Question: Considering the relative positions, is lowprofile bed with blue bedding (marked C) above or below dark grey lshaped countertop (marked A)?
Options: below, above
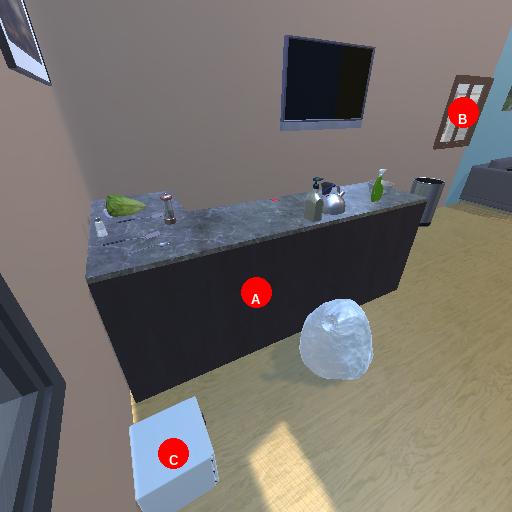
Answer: below